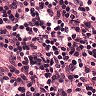
Metastatic tissue present: no